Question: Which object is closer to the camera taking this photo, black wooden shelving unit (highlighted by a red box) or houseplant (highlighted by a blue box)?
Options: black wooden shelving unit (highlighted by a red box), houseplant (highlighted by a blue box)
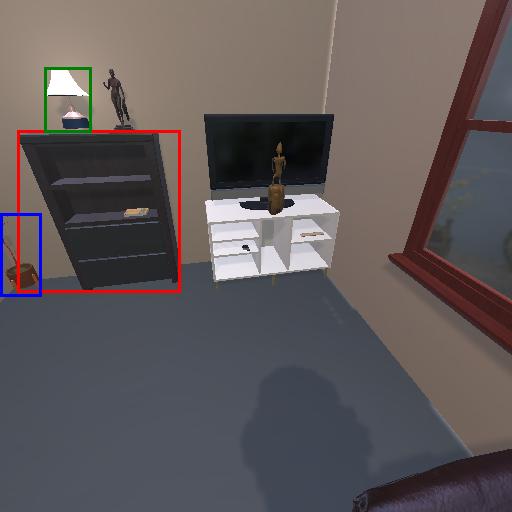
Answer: black wooden shelving unit (highlighted by a red box)